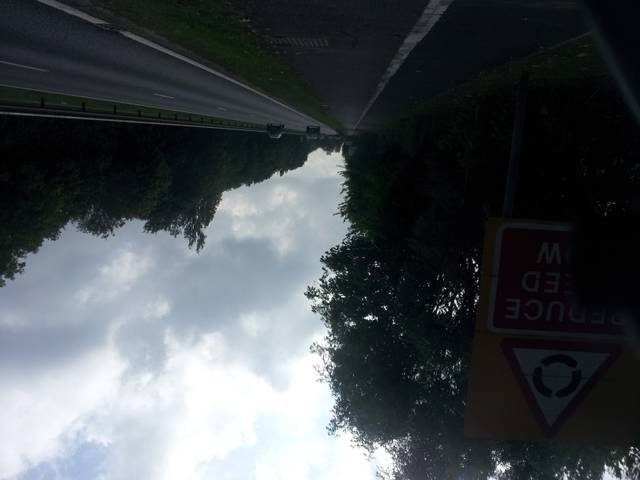
Region: United Kingdom
Coordinates: 51.363, 0.5793